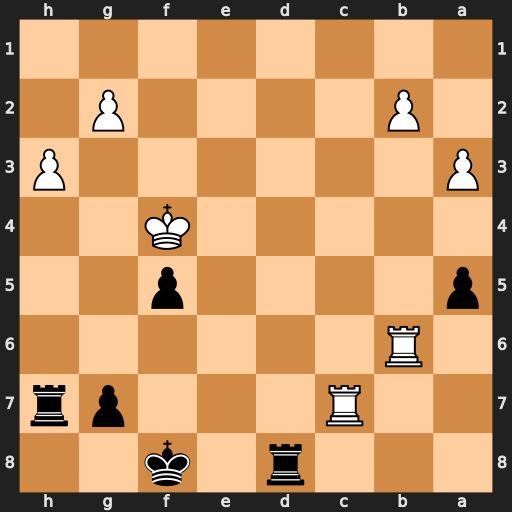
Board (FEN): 3r1k2/2R3pr/1R6/p4p2/5K2/P6P/1P4P1/8
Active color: b
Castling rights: -
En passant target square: -
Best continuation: g5+ Kxg5 Rxc7